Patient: sex F, age 82
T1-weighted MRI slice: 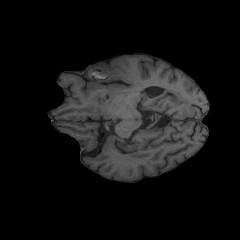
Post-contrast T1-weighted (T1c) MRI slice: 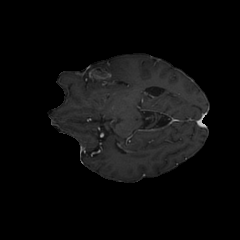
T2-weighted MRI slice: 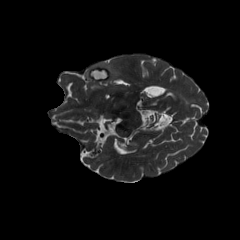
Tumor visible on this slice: yes
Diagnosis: Glioblastoma, IDH-wildtype
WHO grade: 4